Question: I started to use cocoapods with my current ios project. I need to use SOAP to get content with easy way for my ios project. I have googled it and Alamofire pod is great for me. Because I am using Swift programming language.
I have inited easily this pod. But my web services return me XML result. And I want to serialisation to array this XML result. But I can't.
When I call my web service with a browser I get this kind of result

Alamofire response method is like this:
'''
Alamofire.request(.GET, "http://my-web-service-domain.com", parameters: nil)
.response { (request, response, data, error) in
println(request)
println(response)
println(error)
}
'''
When I run this method I see this output on the terminal:
'''
<NSMutableURLRequest: 0x170010a30> { URL: http://my-web-service-domain.com }
Optional(<NSHTTPURLResponse: 0x1704276c0> { URL: http://my-web-service-domain.com } { status code: 200, headers {
"Cache-Control" = "private, max-age=0";
"Content-Length" = 1020;
"Content-Type" = "text/xml; charset=utf-8";
Date = "Thu, 18 Jun 2015 10:57:07 GMT";
Server = "Microsoft-IIS/7.5";
"X-AspNet-Version" = "2.0.50727";
"X-Powered-By" = "ASP.NET";
} })
nil
'''
I want to get result to an array which see on browser to show my storyboard.
Can anybody help me how to serialise this data with Alamofire framework or Swift language?
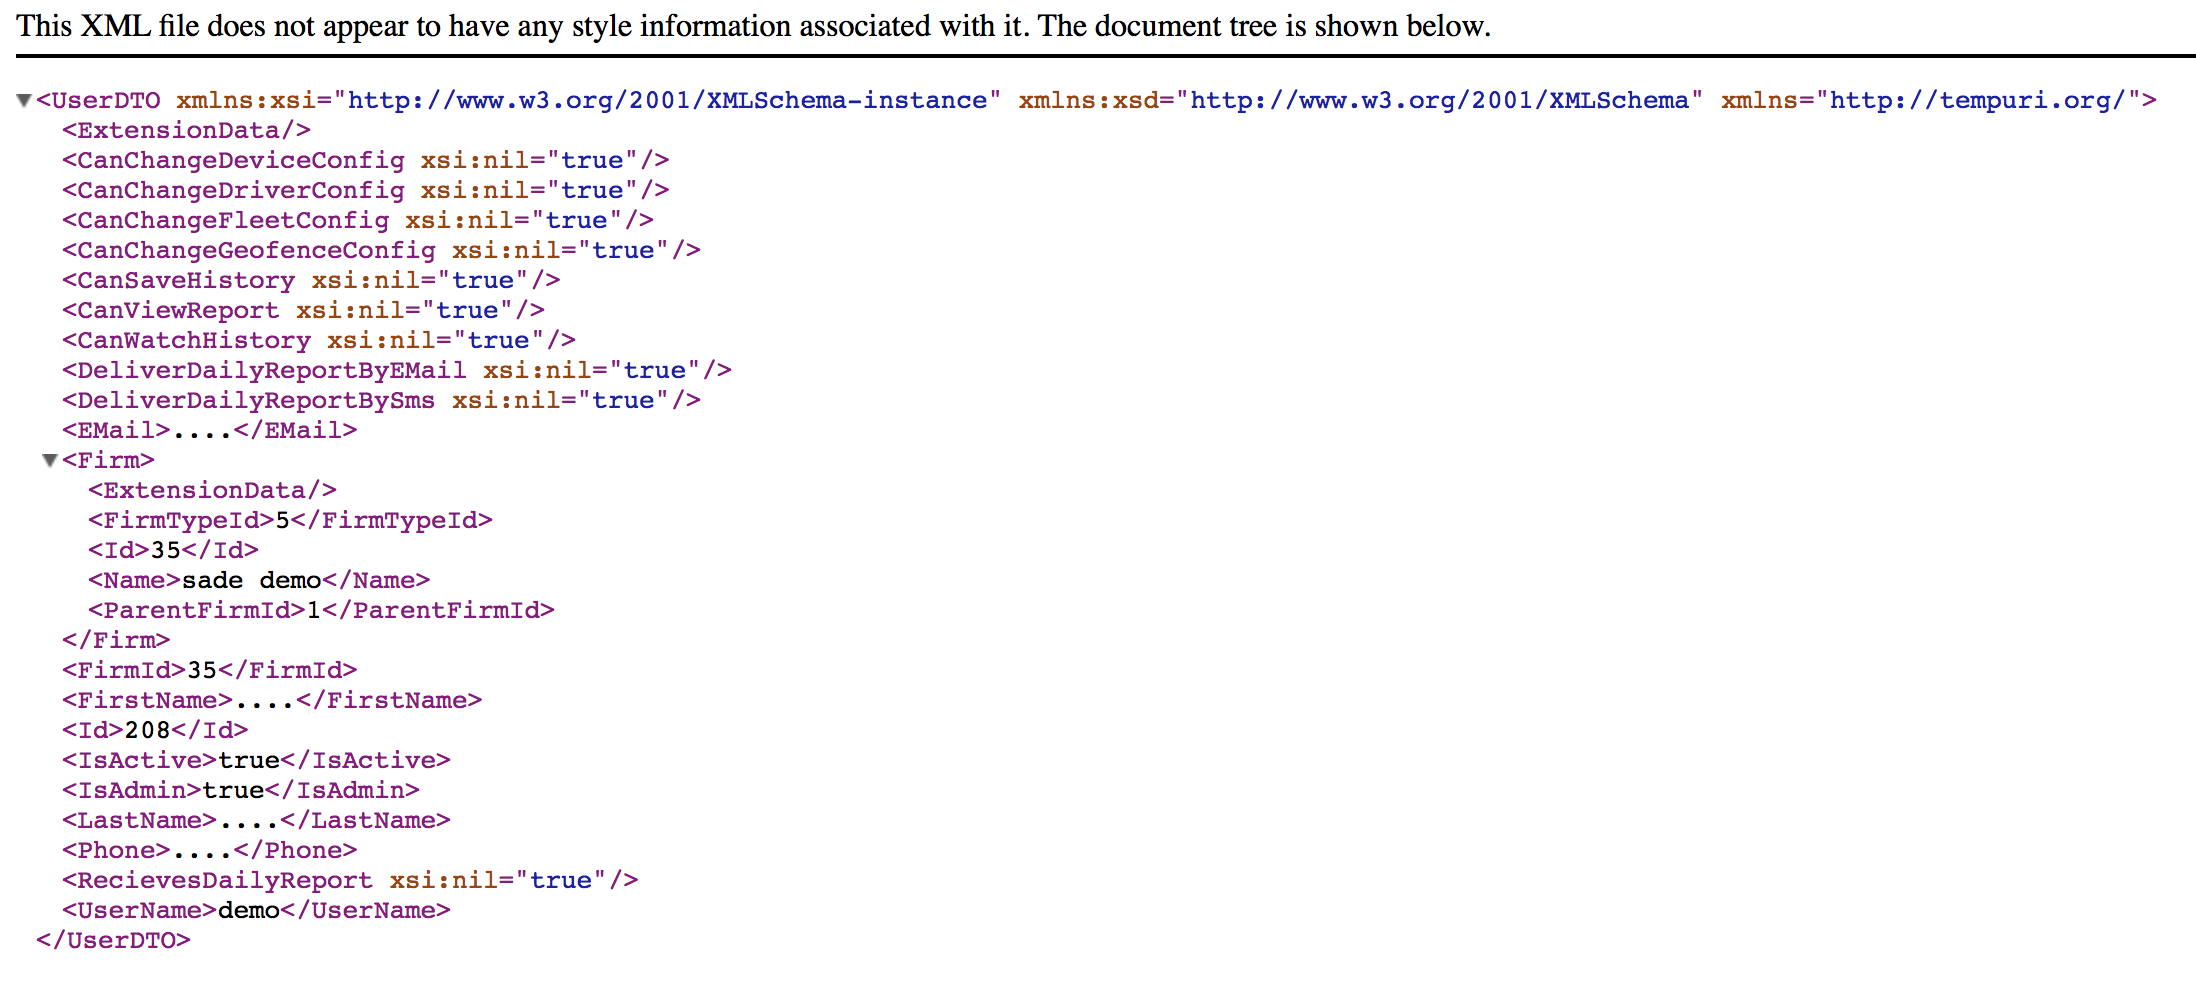
Answer: If I did not misunderstand your description, I think you would like to get the XML data and parse it, right? Regarding to this, you may handle with wrong variables in the response callback. You should 'println(data)' to check the XML document.
For parsing XML data, you could consider <URL>. The Alamofire request could look like:
'''
Alamofire.request(.GET, "http://my-web-service-domain.com", parameters: nil)
.response { (request, response, data, error) in
println(data) // if you want to check XML data in debug window.
var xml = SWXMLHash.parse(data!)
println(xml["UserDTO"]["FilmID"].element?.text) // output the FilmID element.
}
'''
Further information about XML management, please check <URL>.